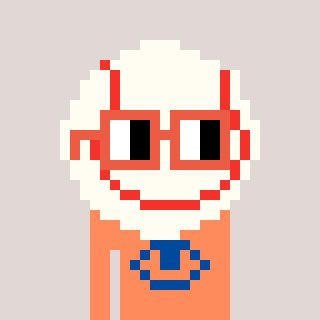
a pixel art character with square orange glasses, a baseball ball-shaped head and a peachy-colored body on a warm background